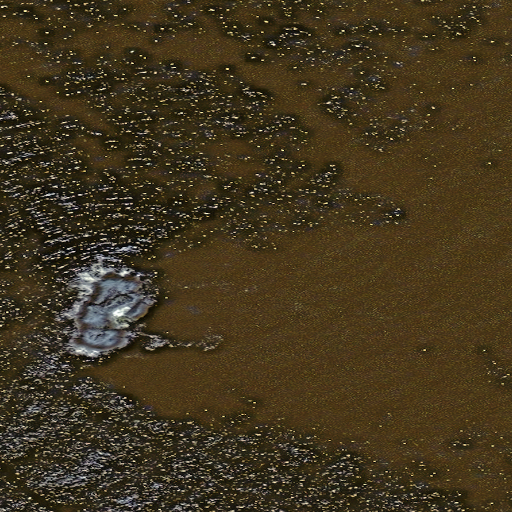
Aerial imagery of bar in Alaska named Porcupine Rock containing only unknown